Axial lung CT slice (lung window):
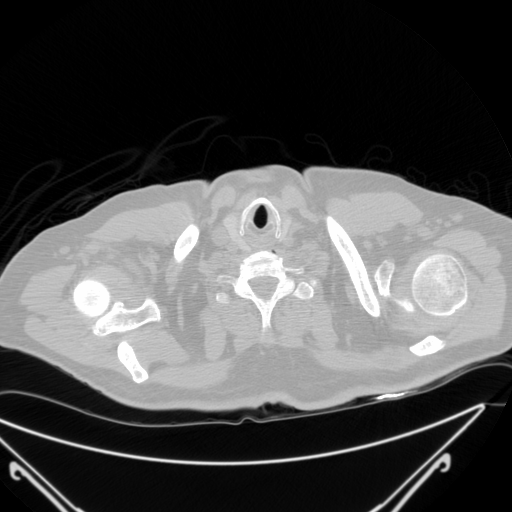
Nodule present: no